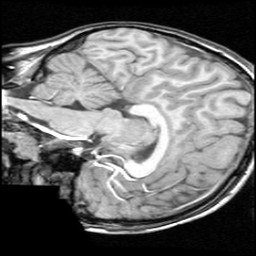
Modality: T1w
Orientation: sagittal
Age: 9
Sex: male
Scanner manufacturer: ge
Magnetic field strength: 1.5 T
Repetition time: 0.03333 s
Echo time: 0.008 s